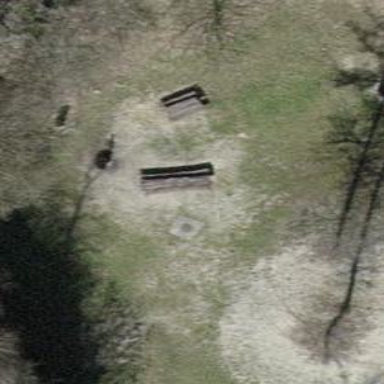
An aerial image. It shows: BBQ amenity.